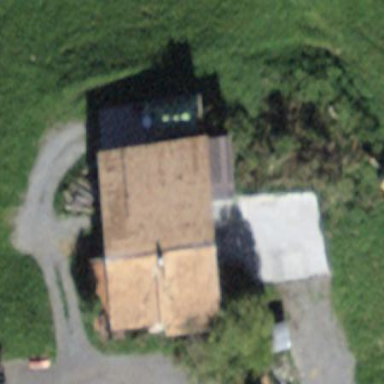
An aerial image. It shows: Farm building.